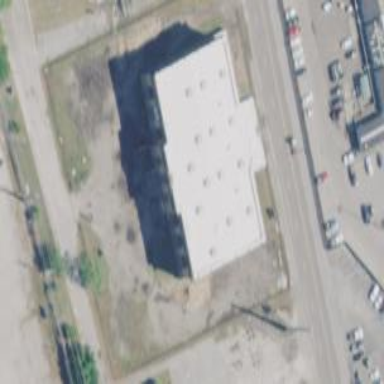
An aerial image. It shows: Industrial building.